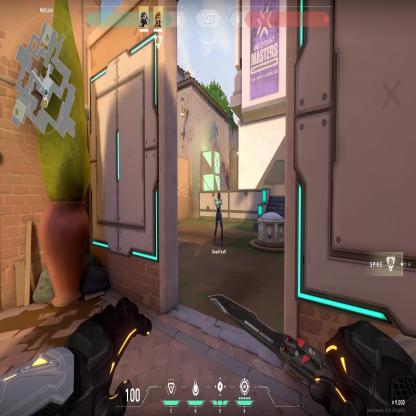
Label: teammate